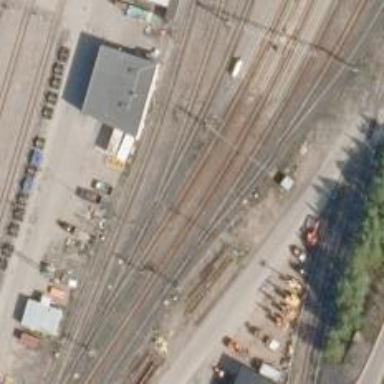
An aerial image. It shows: Rail yard with electrified contact lines for the railway.